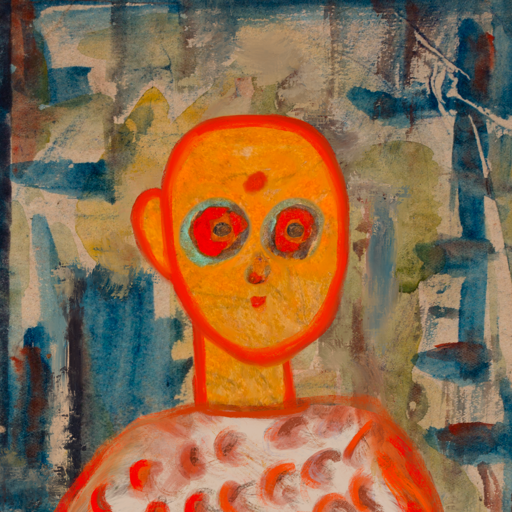
Background: Orphan, Head And Neck Front: Sisters, Face Front: Sisters, Bust: Rupkatha, Hair Front: Blank, Head Accessory: Blank, Second Necklace: Blank, Necklace: Blank, Baby: Blank